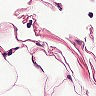
Metastatic tissue present: no